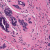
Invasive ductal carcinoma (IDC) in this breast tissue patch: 0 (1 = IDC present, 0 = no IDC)